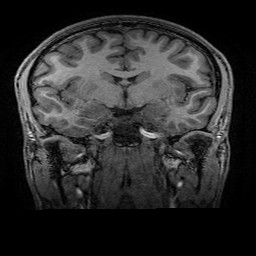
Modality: T1w
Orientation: sagittal
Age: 19
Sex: male
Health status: healthy
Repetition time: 2.53 s
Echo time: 0.0034 s